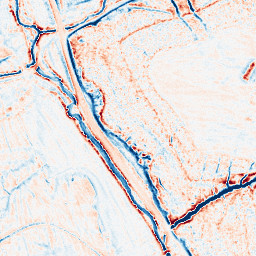
Category: edge_preserving
Decomposition family: anisotropic_diffusion
Decomposition parameters: iterations: 50
kappa: 50
gamma: 0.05
Upsampling method: edge_directed
Upsampling parameters: scale: 2
Upsampling scale: 2